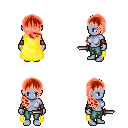
a pixel art fantasy rpg character, female body template, dark elf, purple skin, yellow cape, teal pants, red right-swept hairstyle, cloth bracers, dagger, four views (front, back, left, right), 2x2 character sprite sheet, small pixel art, hard edges, no anti-aliasing